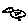
Label: bird